Question: I have a background that covers the entire screen. Black line is end of viewport.
Main-div is just a container (dark blue) using position absolute.
Top-div (yellow) also using position absolute.
Middle-div (red) also using positon absolute.
Why? Well I want the Middle-div (red) to completely cover the screen vertically. Also only half should be visible - needs to scroll to see it.
Everything works fine, but how can I position the Footer-div (yellow) below the Middle-div (red)?
CSS code for Yellow Footer:
'''
#footy
{
width: 100%;
height: 100px;
position: absolute;
bottom: 0px;
border: 1px solid yellow;
text-align: center;
margin-left: auto;
margin-right: auto;
font-size: 12px;
}
'''
Right now it sits on the bottom, leaving too much gap above. Problem it must work on different resolutions. Setting bottom: 100px; will only work on this resolution....
Image:

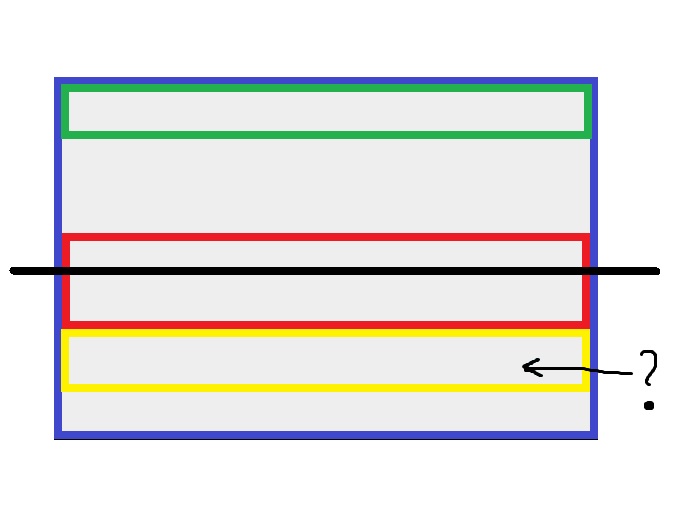
Answer: You cannot position elements relative to other absolutely positioned elements unless they are children of said elements, or both children of the same element when you know the position and size of both elements.
If you make the footer a child of the middle div, you can position it absolutely within:
'''
#footy
{
width: 100%;
height: 100px;
position: absolute;
bottom: -100px;
border: 4px solid yellow;
text-align: center;
margin-left: auto;
margin-right: auto;
font-size: 12px;
}
'''
I don't know all of your other CSS/HTML, but I guessed in a fiddle here, with some exaggeration of borders, etc for visual reference:
<URL>
You can also create a wrapper around 'middle' and 'footy':
<URL>